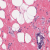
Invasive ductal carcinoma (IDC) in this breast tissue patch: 0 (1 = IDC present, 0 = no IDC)